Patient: sex M, age 65
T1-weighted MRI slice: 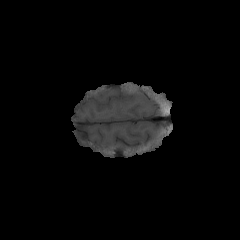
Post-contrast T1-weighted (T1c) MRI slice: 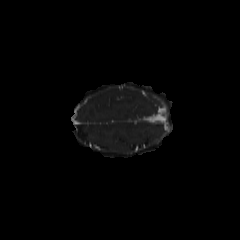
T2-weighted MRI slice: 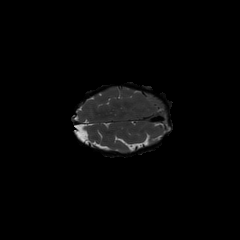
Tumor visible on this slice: no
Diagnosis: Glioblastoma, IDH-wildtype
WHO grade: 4